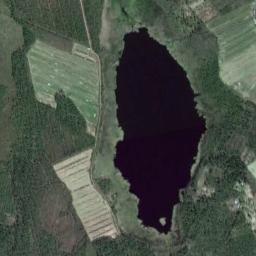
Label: lake